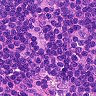
Metastatic tissue present: no